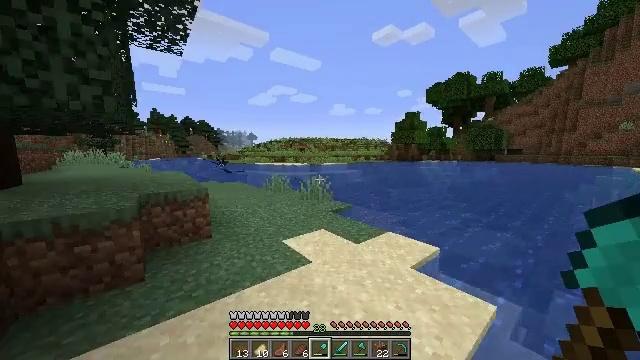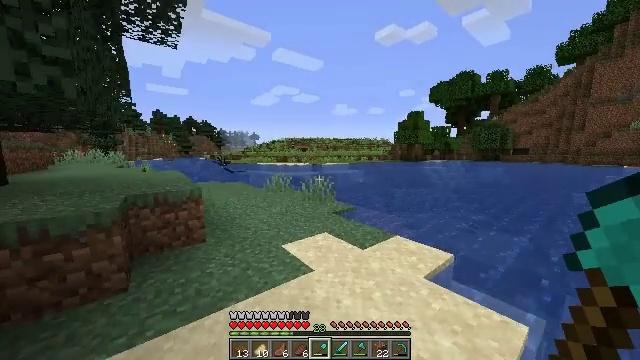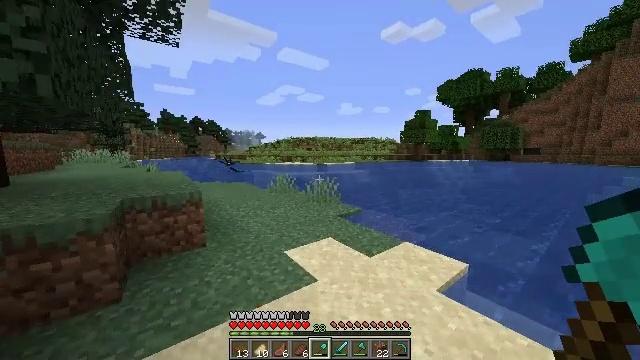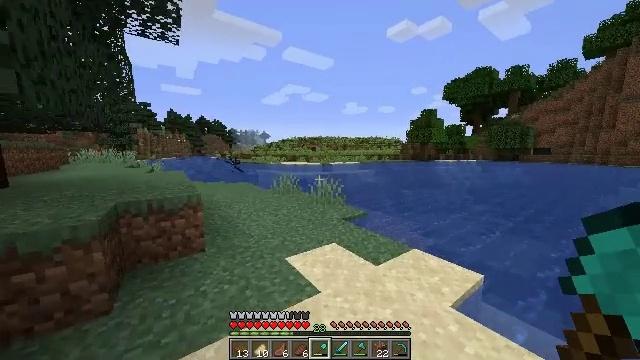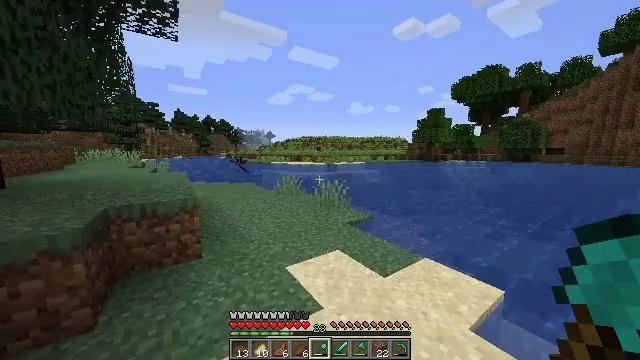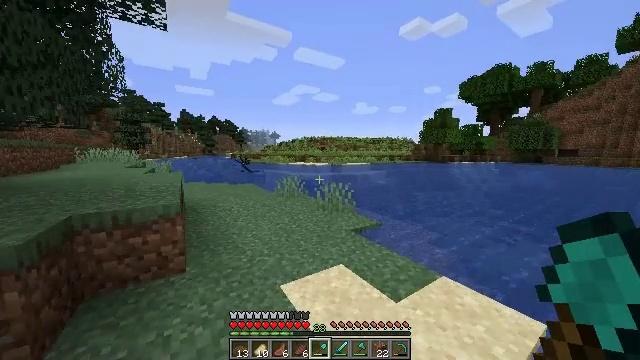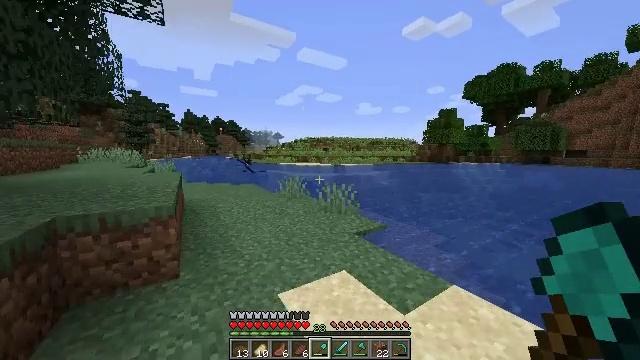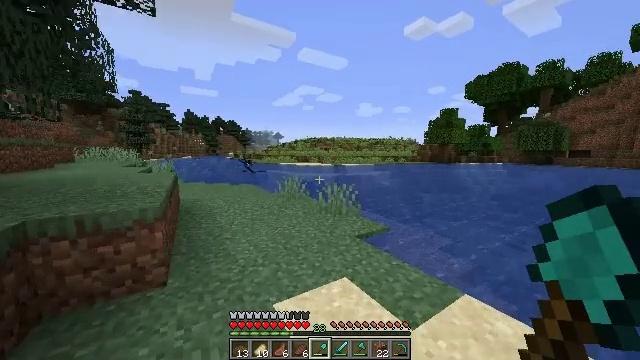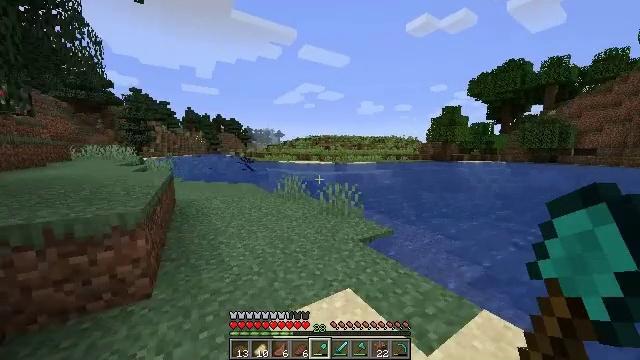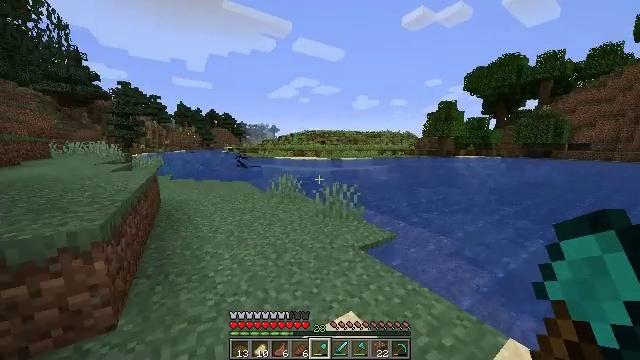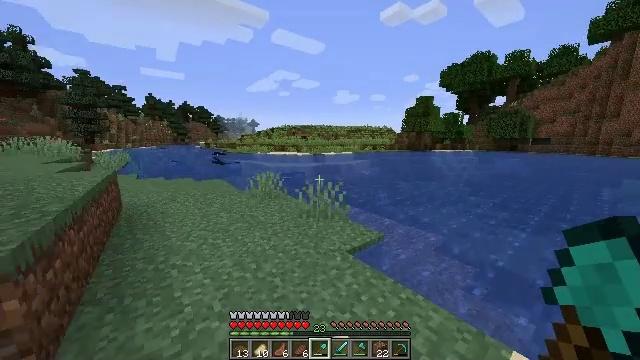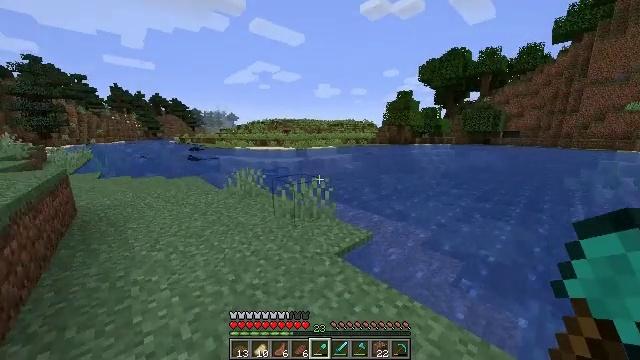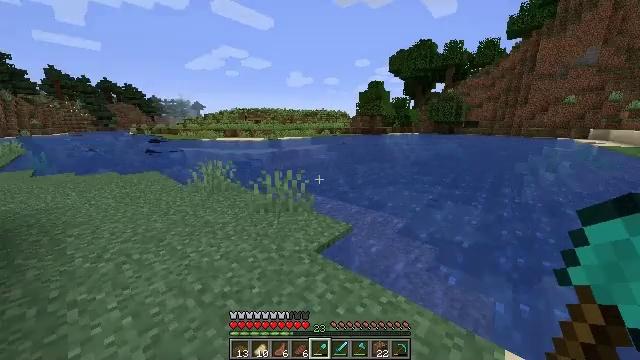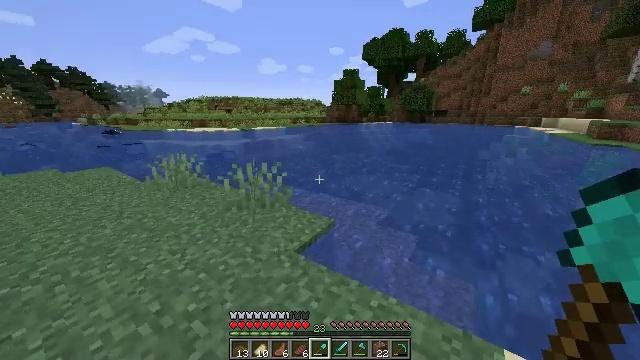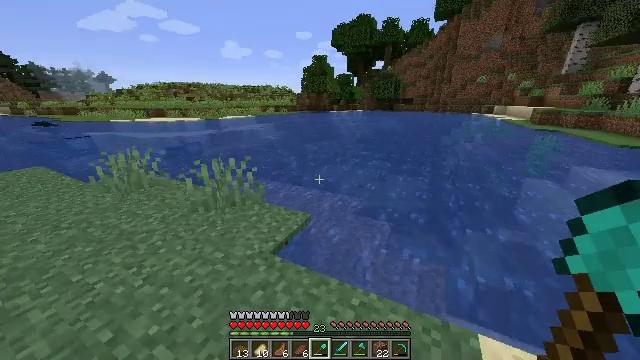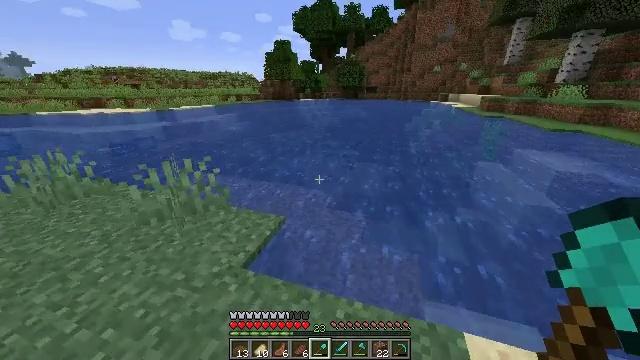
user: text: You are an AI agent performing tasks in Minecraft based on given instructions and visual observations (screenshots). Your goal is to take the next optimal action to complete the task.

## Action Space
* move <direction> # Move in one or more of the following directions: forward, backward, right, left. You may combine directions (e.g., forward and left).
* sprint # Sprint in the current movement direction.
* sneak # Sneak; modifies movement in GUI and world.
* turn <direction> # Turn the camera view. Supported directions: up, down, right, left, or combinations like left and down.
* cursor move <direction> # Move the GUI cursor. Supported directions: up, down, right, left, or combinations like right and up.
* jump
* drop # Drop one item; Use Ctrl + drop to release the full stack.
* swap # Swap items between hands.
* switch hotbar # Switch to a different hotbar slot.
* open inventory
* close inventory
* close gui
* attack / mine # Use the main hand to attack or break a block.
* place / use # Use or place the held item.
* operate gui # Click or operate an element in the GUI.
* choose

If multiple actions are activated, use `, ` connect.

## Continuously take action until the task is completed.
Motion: motion action
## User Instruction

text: Kill mobs.
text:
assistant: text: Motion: move forward, sprint
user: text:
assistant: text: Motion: move forward, sprint, turn left
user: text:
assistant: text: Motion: move forward, turn left
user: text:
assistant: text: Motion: move forward, turn left
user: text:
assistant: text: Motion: move forward, turn left
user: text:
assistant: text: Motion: move forward
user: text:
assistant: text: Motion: move forward
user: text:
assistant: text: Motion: move forward
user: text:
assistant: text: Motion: move forward, turn right and down
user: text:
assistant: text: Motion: move forward, turn right and down
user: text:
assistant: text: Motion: move forward, turn right and down
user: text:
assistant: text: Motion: move forward, turn right and down
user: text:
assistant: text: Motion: move forward, turn right and down
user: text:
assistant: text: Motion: move forward, turn right and down
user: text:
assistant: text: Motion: move forward and move left, turn right and down
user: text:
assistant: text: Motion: move forward and move left, turn right and down
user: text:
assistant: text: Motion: move forward and move left, turn right and down
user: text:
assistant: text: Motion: move forward and move left, turn right and down
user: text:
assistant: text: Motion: move forward and move left
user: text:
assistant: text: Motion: move forward and move left
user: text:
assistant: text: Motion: no_op
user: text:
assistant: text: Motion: no_op
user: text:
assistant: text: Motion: no_op
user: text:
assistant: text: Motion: no_op
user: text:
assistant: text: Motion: no_op
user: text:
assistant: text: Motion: no_op
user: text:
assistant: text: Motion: no_op
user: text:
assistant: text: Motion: no_op
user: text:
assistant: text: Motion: no_op
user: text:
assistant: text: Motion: no_op